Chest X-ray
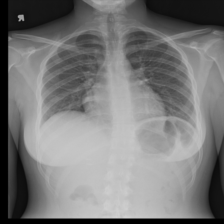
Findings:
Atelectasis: negative
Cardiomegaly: positive
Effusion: positive
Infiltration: negative
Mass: negative
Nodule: negative
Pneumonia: negative
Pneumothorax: negative
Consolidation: negative
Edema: negative
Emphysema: negative
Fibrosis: negative
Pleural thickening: negative
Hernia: negative